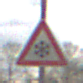
Verkehrszeichen: SchneeOderEisglaette
Umgebung: Outdoor, Suburban
Tageszeit: MorningAfternoon
Wetter: Overcast
Licht: Natural
Jahreszeit: NotSpecified
Kontrast: LowContrast